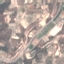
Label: PermanentCrop